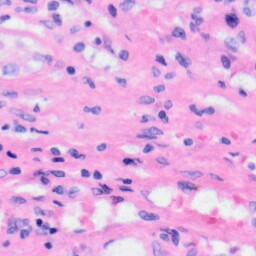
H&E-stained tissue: Liver